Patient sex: F
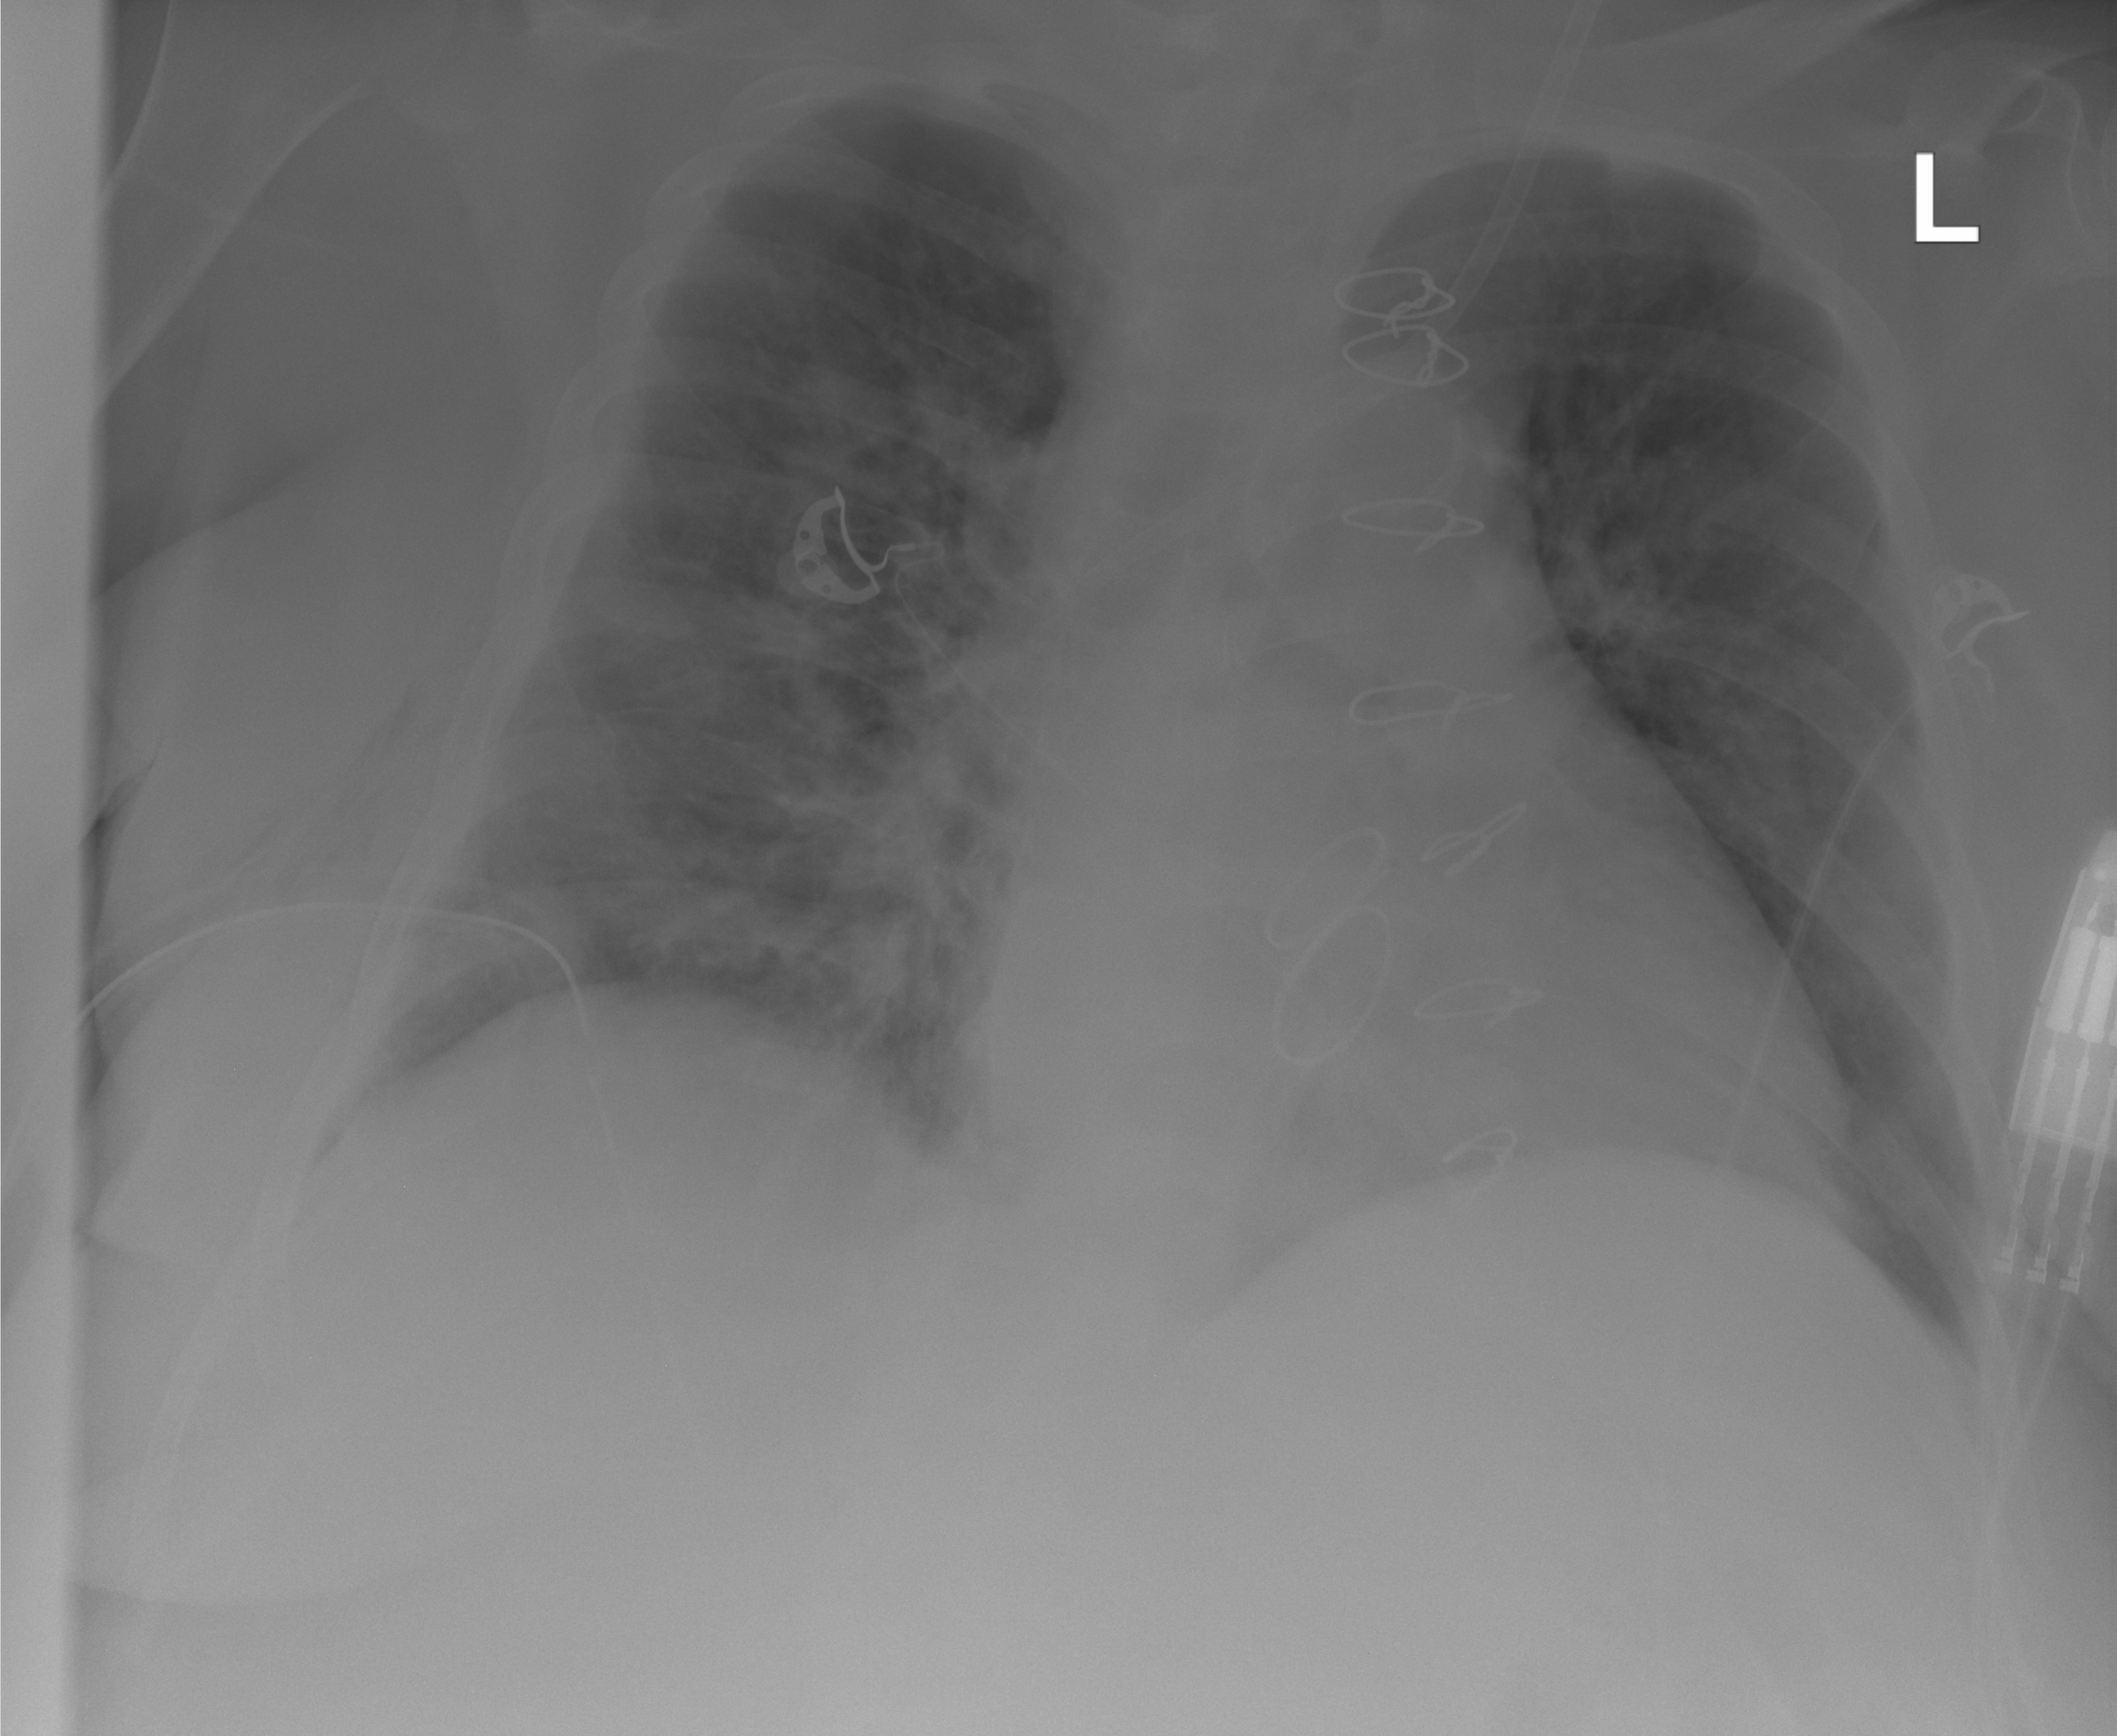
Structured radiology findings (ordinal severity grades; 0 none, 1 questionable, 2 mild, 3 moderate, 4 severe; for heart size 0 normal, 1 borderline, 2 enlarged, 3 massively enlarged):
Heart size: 1
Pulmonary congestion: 2
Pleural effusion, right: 1
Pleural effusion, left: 0
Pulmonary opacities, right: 2
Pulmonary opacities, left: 0
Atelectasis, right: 2
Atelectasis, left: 2